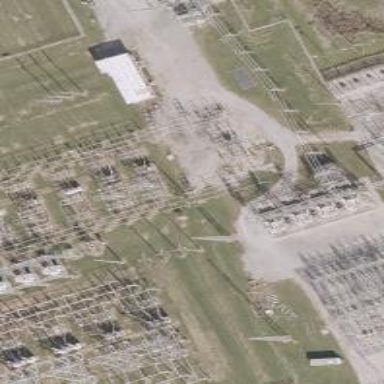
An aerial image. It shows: Switch for power supply.